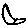
Label: moon